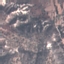
Land use / land cover: HerbaceousVegetation